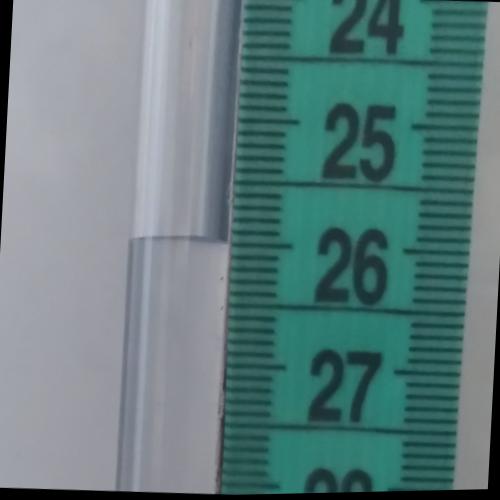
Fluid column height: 26.0 cm